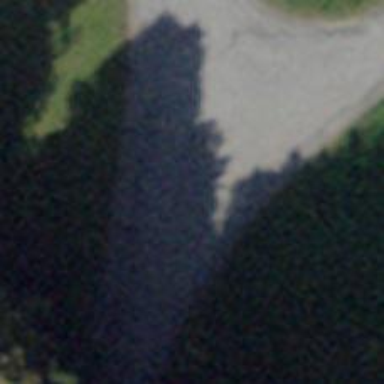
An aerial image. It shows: Unclassified road with asphalt surface.